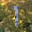
Label: 1